Field crop: maize
Growth stage: 1
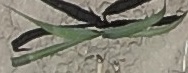
Species: sorghum